【题型】解答题　【知识点】平面几何　【难度】easy
如图，已知在 $\triangle ABC$ 中，$BC=6$，$AC=4$，$\angle C=60^\circ$

(1) 尺规作图：请用无刻度的直尺和圆规，在线段 $AB$ 上作点 $D$，使得 $DB=DC$（要求：不写作法，保留作图痕迹）；

(2) 求 $AD$ 的长
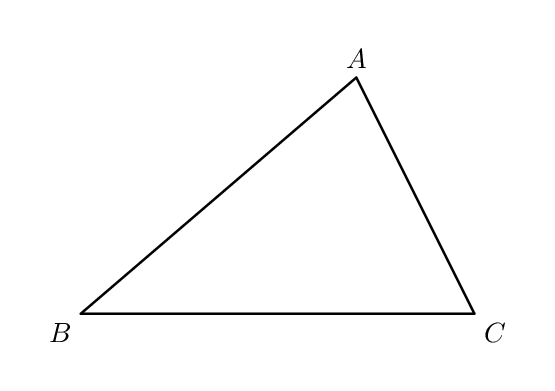
【解答】
\textbf{【答案】} (1) 见解析

(2) $\dfrac{\sqrt{7}}{2}$

\textbf{【分析】} (1) 作 $BC$ 的垂直平分线交 $AB$ 于点 $D$，即可；

(2) 设 $BC$ 的垂直平分线与 $BC$ 交于点 $G$，过点 $A$ 作 $AH \perp BC$ 于点 $H$，则 $BG=CG=\dfrac{1}{2}BC=3$，解直角三角形求出 $AH=2\sqrt{3}$，$CH=2$，再求出 $BH=4$，勾股定理求出 $AB=2\sqrt{7}$，证明 $\triangle BDG \backsim \triangle BAH$，求出 $BD=\dfrac{3\sqrt{7}}{2}$，由 $AD=AB-BD$ 即可解答.

\textbf{【详解】} (1) 解：如图，点 \(D\) 为所作；

(2) 解：设 \(BC\) 的垂直平分线与 \(BC\) 交于点 \(G\)，过点 \(A\) 作 \(AH \perp BC\) 于点 \(H\)，则 \(BG=CG=\dfrac{1}{2}BC=3\)，

$\because \angle C=60^\circ, \angle AHC=90^\circ, AC=4$，

$\therefore AH = AC\cdot \sin C = 2\sqrt{3}, CH = AC\cdot \cos C = 2$，

$\because BC=6$，

$\therefore BH = BC - CH = 4$，

$\because \angle DHB=90^\circ$，

$\therefore AB = \sqrt{AH^2 + BH^2} = 2\sqrt{7}$，

$\because \angle DHB = \angle BHA = 90^\circ$，

$\therefore AH \parallel DG$，

$\therefore \triangle BDG \backsim \triangle BAH$，

$\therefore \dfrac{BD}{AB} = \dfrac{BG}{BH}$，即 $\dfrac{BD}{2\sqrt{7}} = \dfrac{3}{4}$，

$\therefore BD = \dfrac{3\sqrt{7}}{2}$，

$\therefore AD = AB - BD = \dfrac{3\sqrt{7}}{2} = \dfrac{\sqrt{7}}{2}$。

\textbf{【点睛】} 本题考查作线段的垂直平分线，垂直平分线的性质，解直角三角形，勾股定理，相似三角形的判定与性质，综合运用以上知识点是解题的关键.
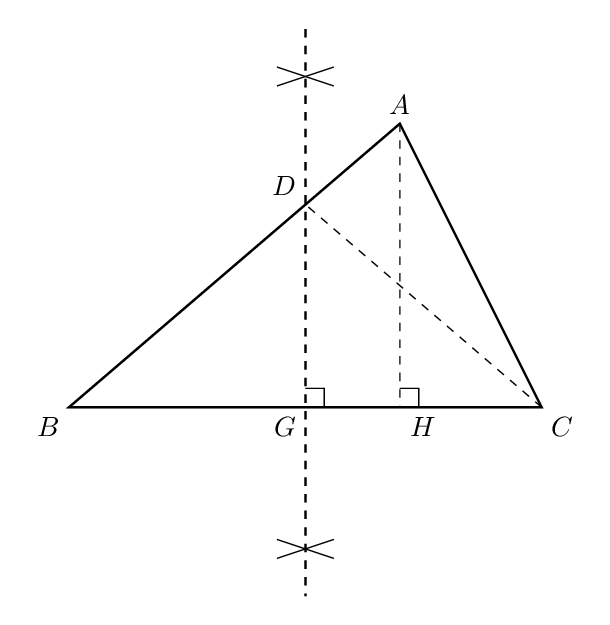